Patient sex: M
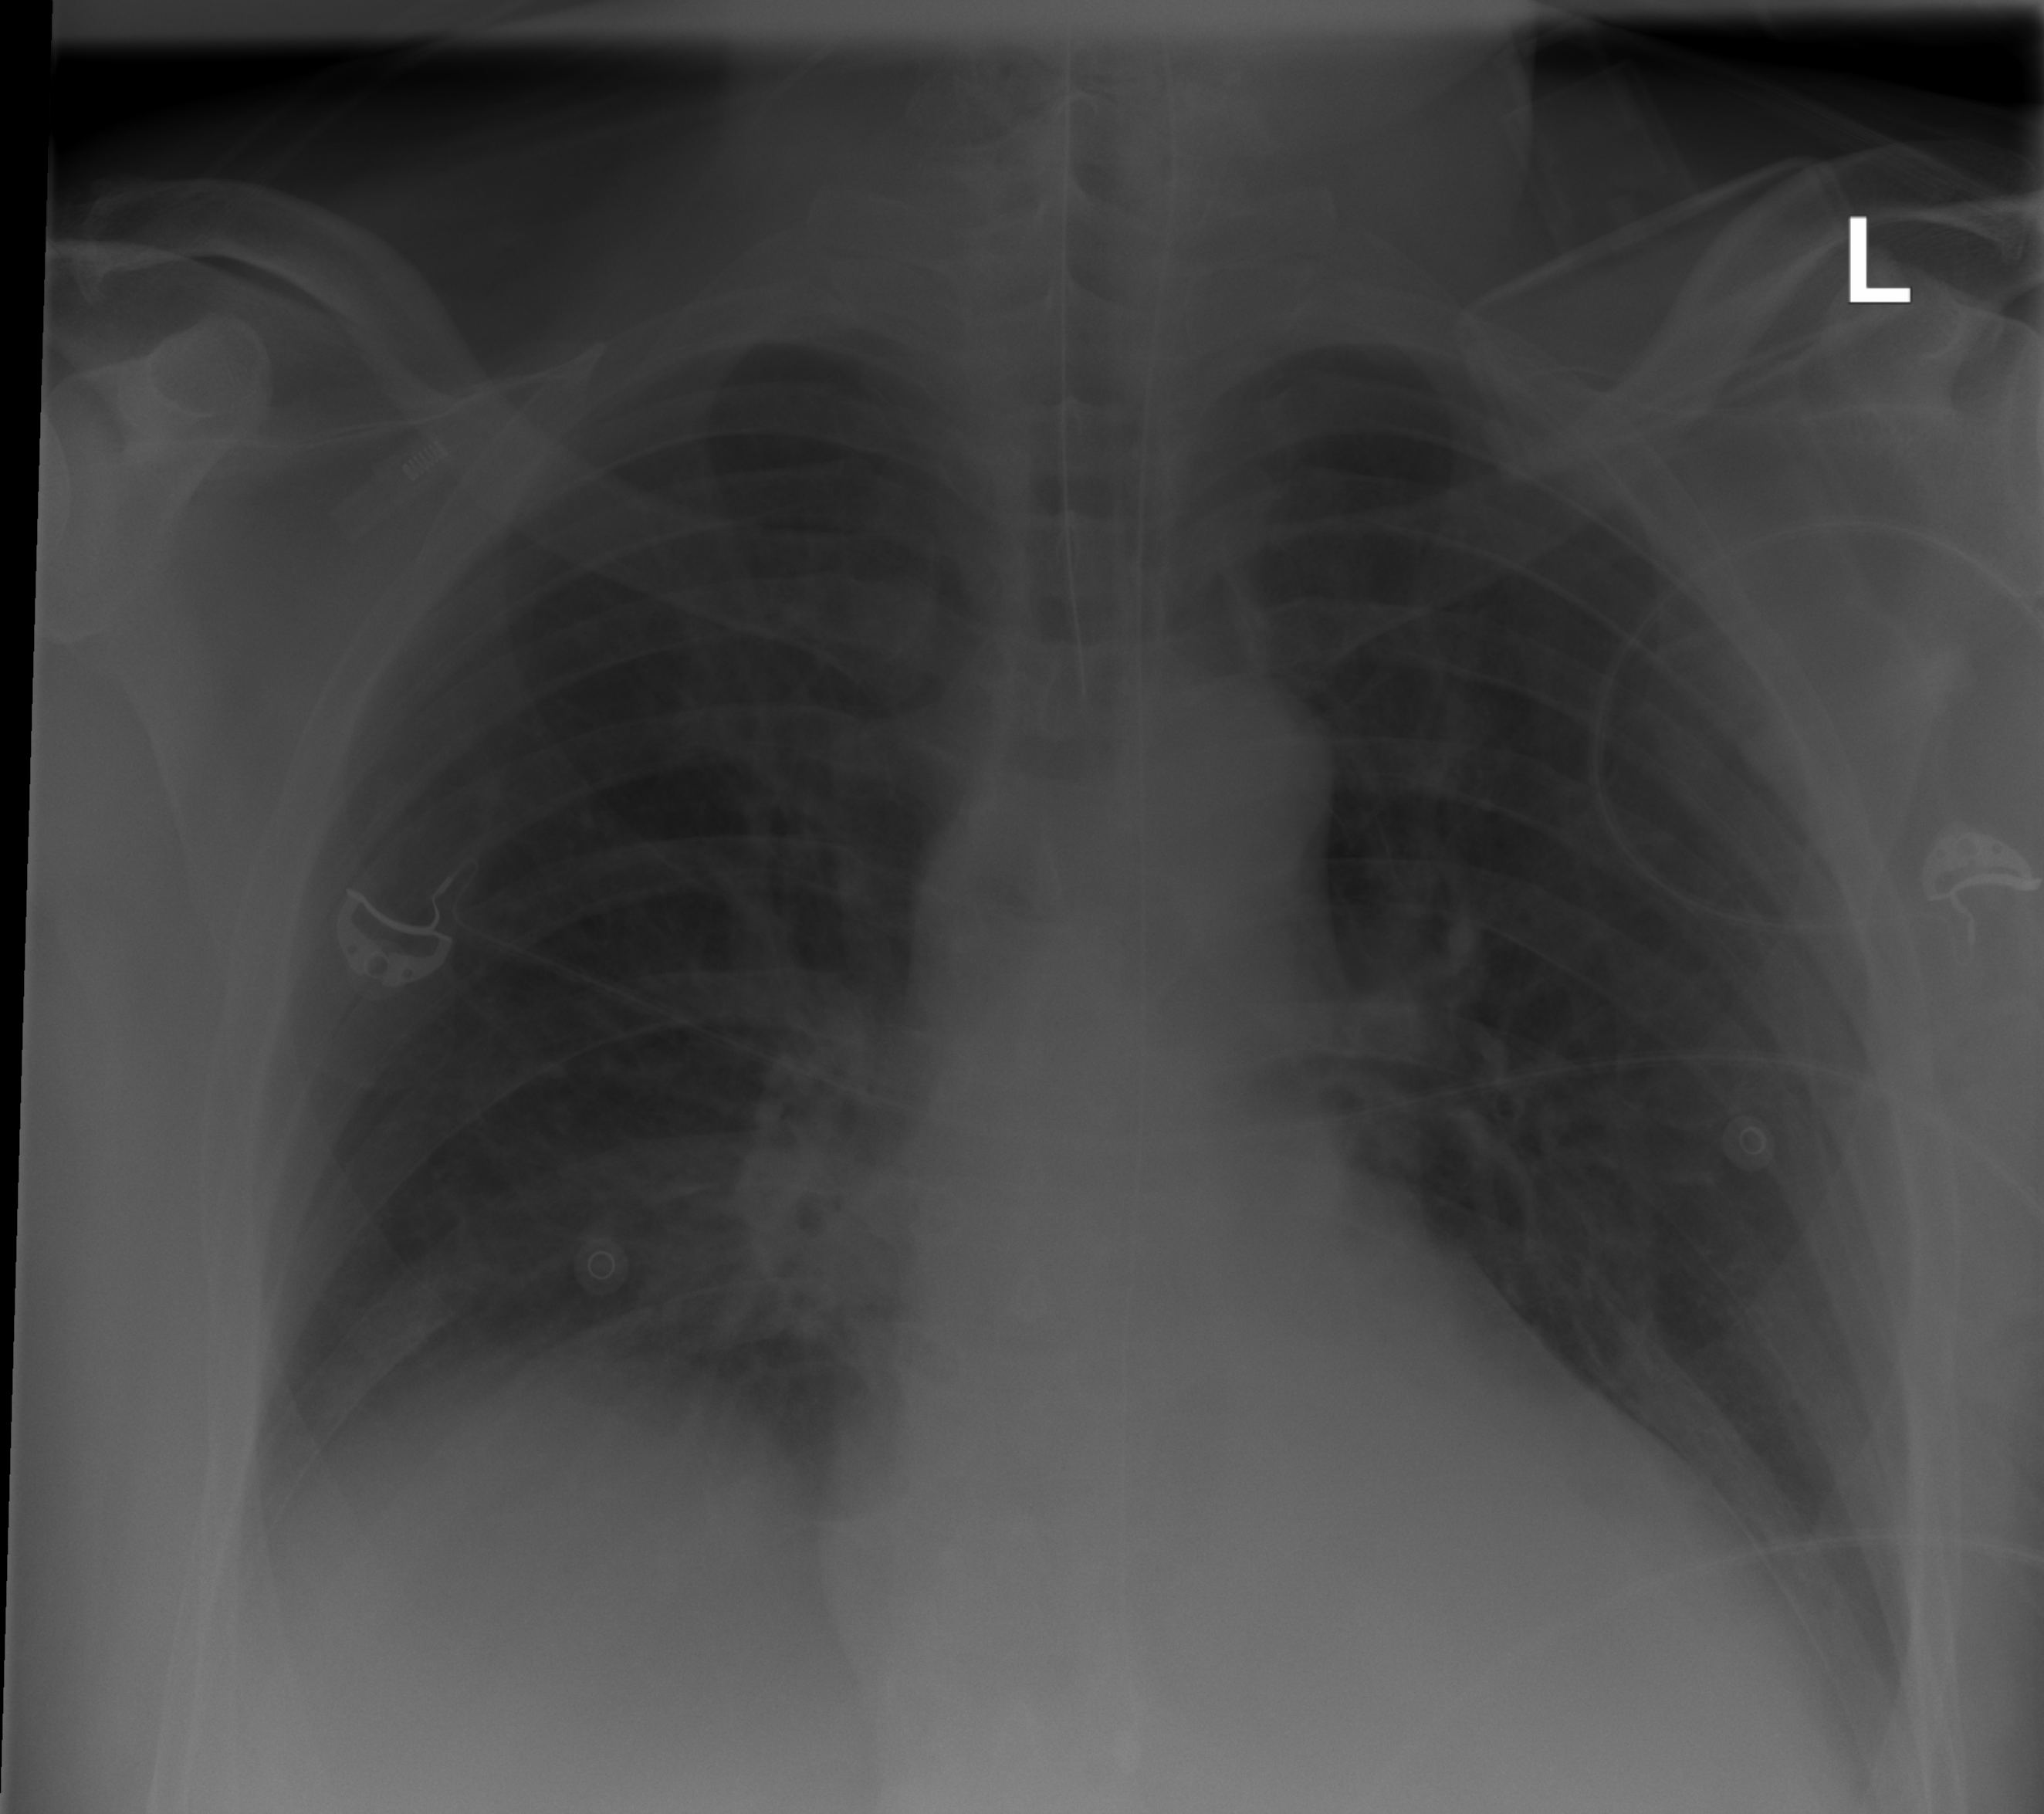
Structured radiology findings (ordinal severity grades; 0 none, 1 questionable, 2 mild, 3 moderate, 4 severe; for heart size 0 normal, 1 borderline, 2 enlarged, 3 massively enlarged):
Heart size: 0
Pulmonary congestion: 0
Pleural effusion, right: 0
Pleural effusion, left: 2
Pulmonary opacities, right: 0
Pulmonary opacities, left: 0
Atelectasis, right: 0
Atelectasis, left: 0